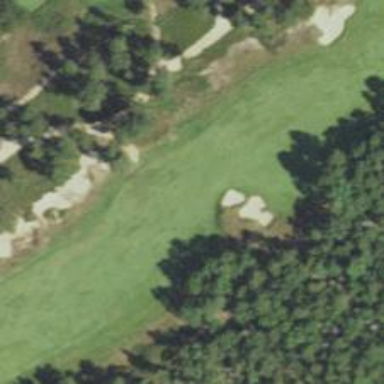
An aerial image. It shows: Footway that serves as golf path.